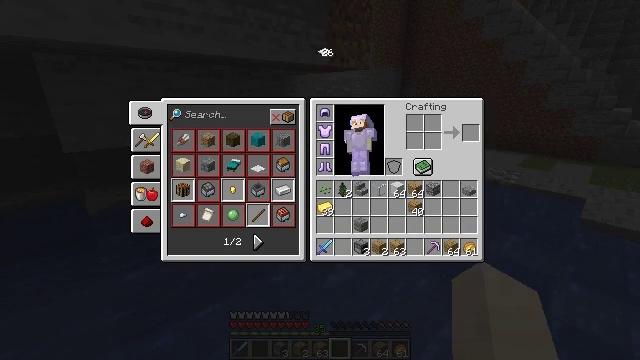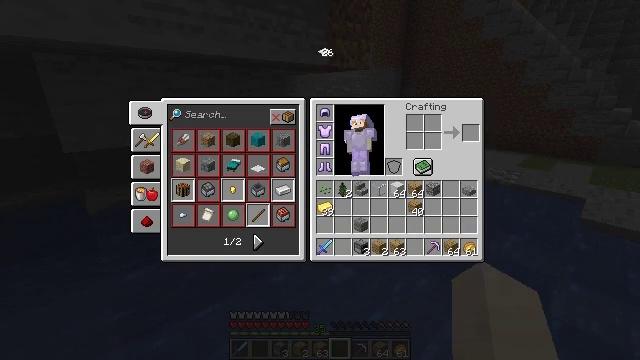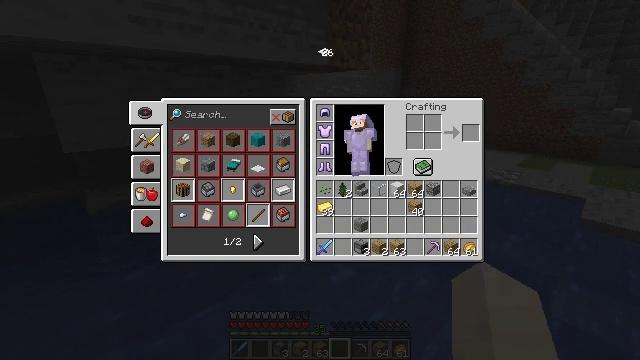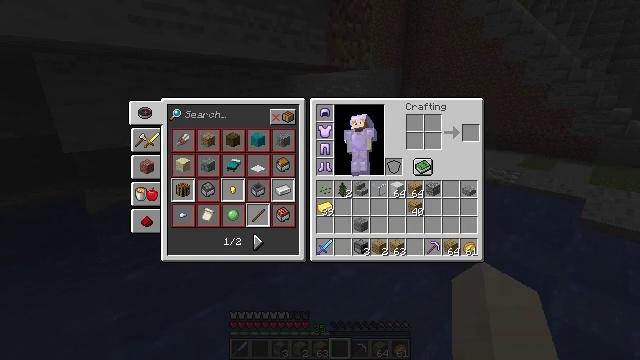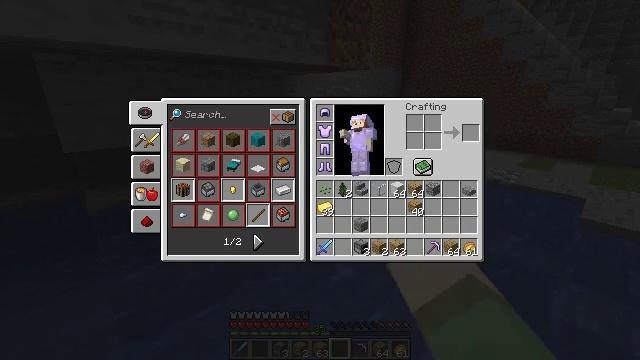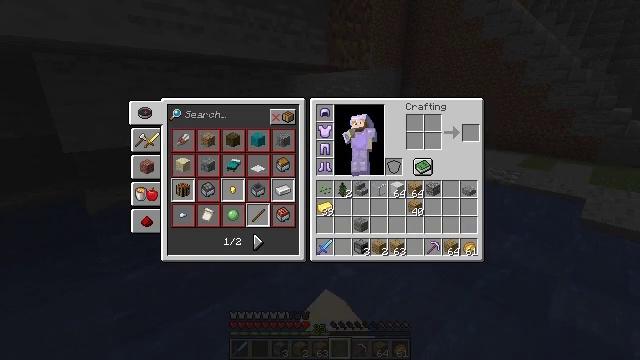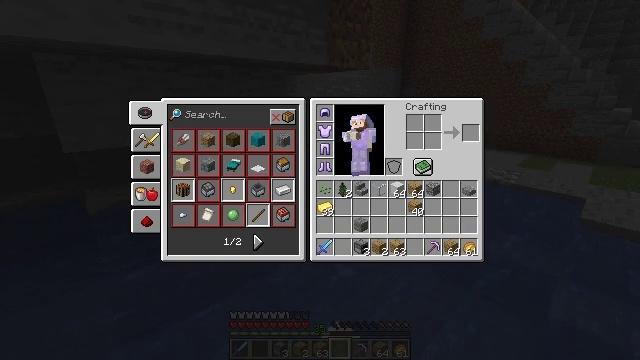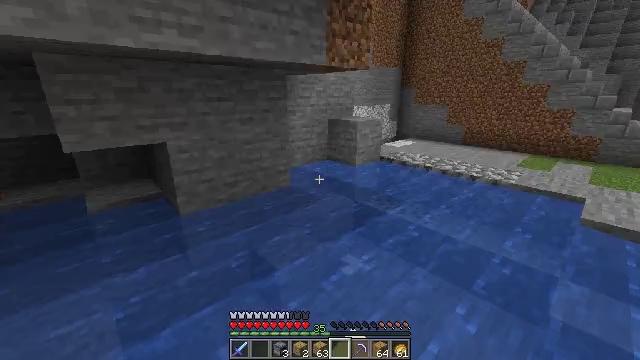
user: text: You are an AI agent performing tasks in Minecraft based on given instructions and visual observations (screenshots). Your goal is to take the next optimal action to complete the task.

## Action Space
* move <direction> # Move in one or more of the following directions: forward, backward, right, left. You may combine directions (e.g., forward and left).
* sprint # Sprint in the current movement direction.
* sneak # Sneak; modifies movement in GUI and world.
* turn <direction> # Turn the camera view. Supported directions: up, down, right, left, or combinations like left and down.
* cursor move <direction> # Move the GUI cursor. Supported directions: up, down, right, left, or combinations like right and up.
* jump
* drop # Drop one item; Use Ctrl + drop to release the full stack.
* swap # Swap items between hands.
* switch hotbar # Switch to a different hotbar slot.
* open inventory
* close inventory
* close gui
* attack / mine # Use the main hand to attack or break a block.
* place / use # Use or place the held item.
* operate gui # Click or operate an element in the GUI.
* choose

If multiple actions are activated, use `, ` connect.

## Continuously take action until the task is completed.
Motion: motion action
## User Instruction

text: Remove a white carpet from the inventory.
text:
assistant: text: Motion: operate gui
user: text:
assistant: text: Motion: operate gui
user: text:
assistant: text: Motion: no_op
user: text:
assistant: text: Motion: no_op
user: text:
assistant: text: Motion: no_op
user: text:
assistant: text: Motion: no_op
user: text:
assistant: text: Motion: no_op
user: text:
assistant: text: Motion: close gui